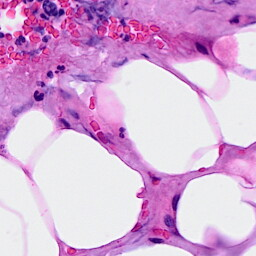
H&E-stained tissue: Breast